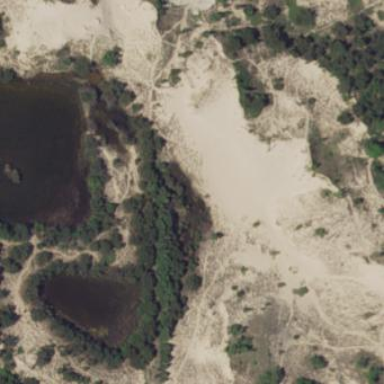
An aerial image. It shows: Natural dune.